Aerial crown-view tile of a tropical tree (Barro Colorado Island, Panama), acquired 20250414:
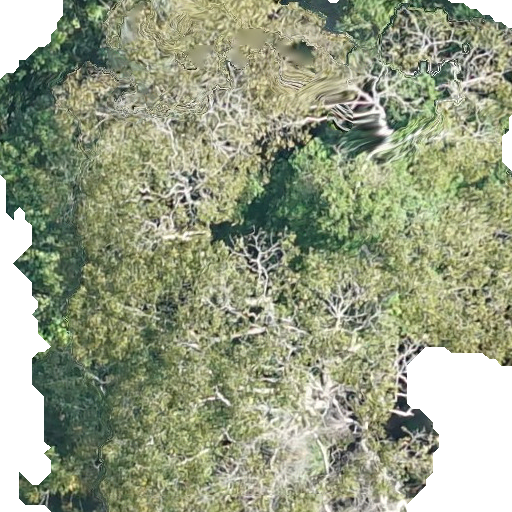
Species: Dipteryx oleifera
GBIF accepted scientific name: Dipteryx oleifera
Crown area: 417.892 m²